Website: lowes
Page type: billing-address
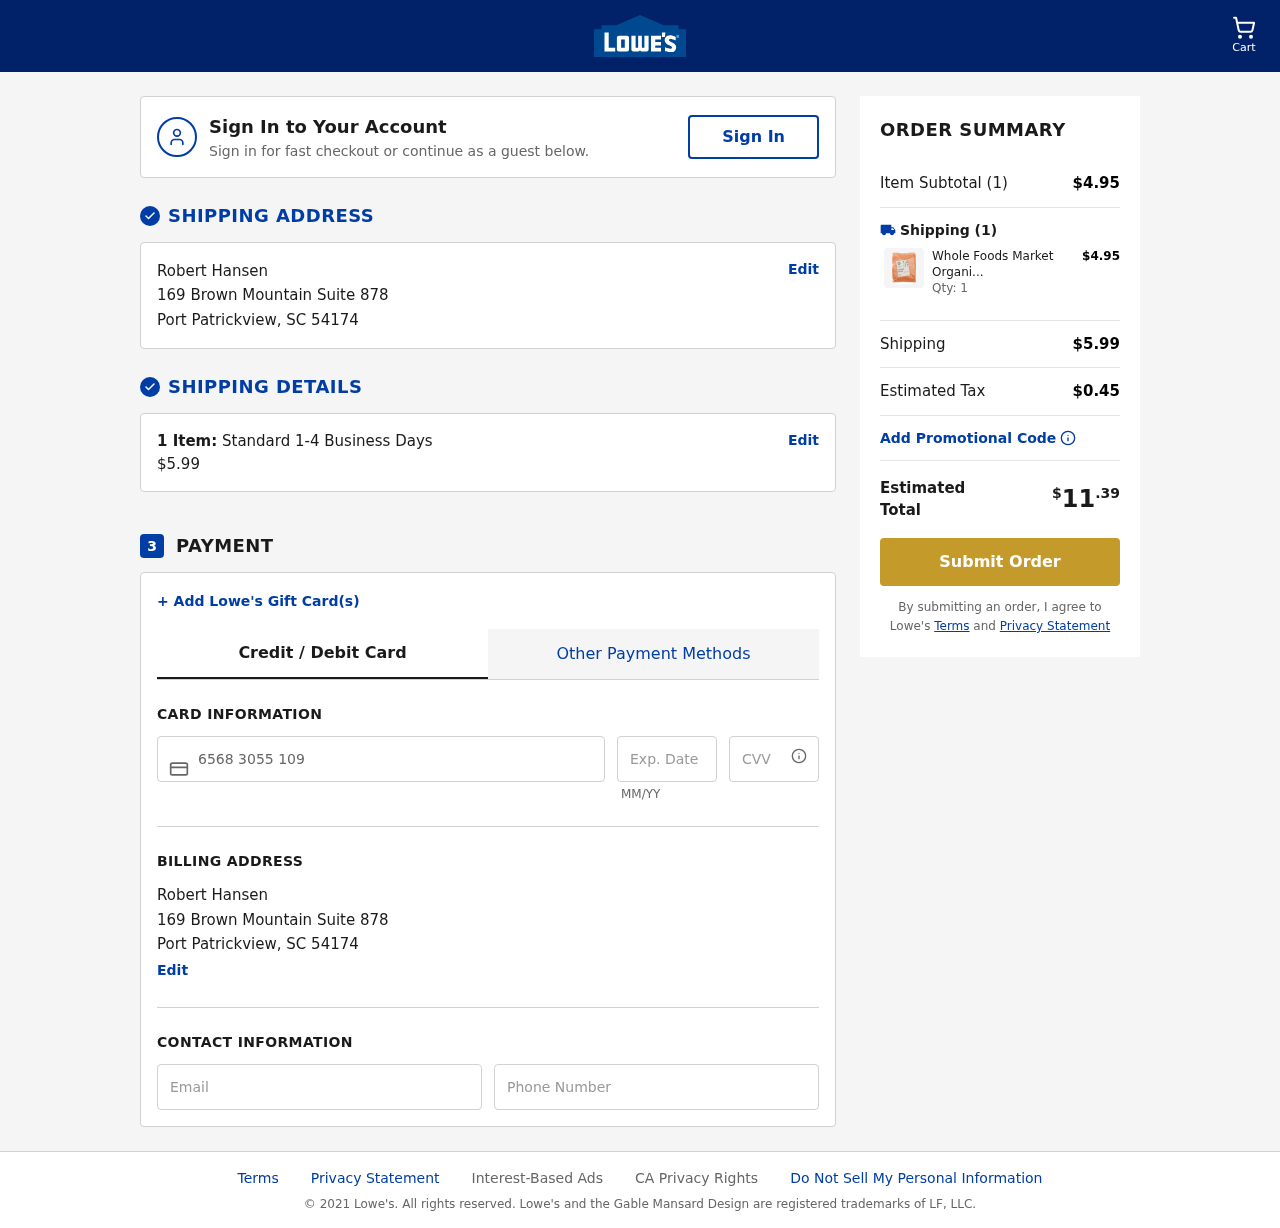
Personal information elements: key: PII_CARD_CVV
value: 257
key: PII_CARD_EXPIRY
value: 04/27
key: PII_CARD_NUMBER
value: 6568 3055 1090 6435
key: PII_CITY
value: Port Patrickview
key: PII_EMAIL
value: roberthansen@hotmail.com
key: PII_FULLNAME
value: Robert Hansen
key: PII_PHONE
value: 5487644129
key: PII_POSTCODE
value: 54174
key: PII_STATE_ABBR
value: SC
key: PII_STREET
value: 169 Brown Mountain Suite 878
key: PII_FULLNAME2
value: Robert Hansen
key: PII_CITY2
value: Port Patrickview
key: PII_STATE_ABBR2
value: SC
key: PII_POSTCODE_FULL
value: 54174
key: PII_POSTCODE_NUMERIC
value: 54174
Product elements: key: PRODUCT1_NAME
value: Whole Foods Market Organic Red Split Lentils, 500 g
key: PRODUCT1_PRICE
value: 4.95
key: PRODUCT1_QUANTITY
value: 1
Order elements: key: ORDER_NUM_ITEMS
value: Cart
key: ORDER_NUM_ITEMS
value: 1 Item:
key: ORDER_NUM_ITEMS
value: Item Subtotal (1)
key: ORDER_SHIPPING_COST
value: $5.99
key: ORDER_SUBTOTAL
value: $4.95
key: ORDER_TAX
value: $0.45
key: ORDER_TOTAL
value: $11.39